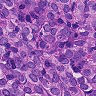
Metastatic tissue present: yes